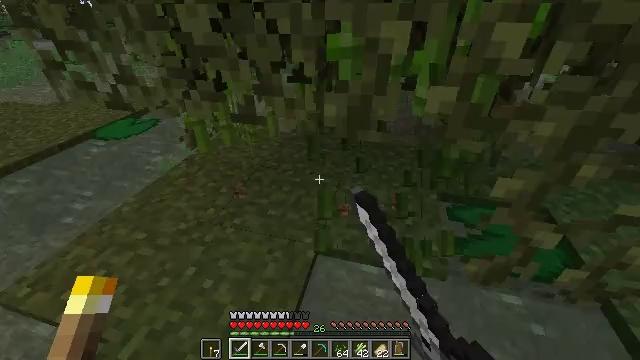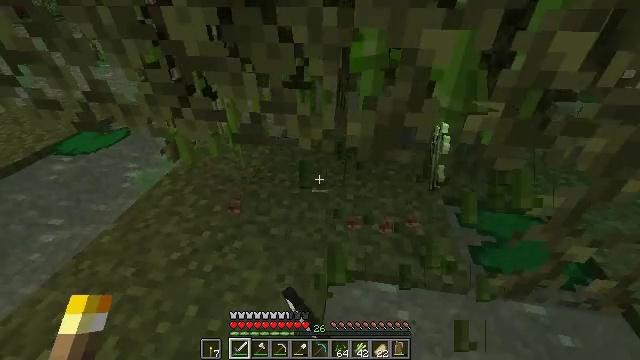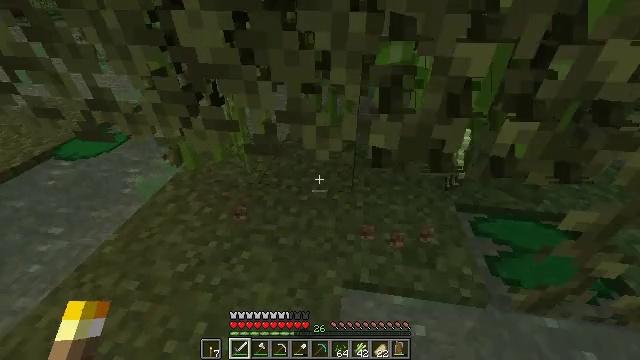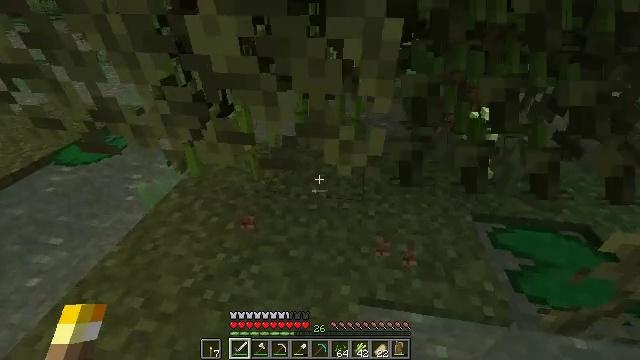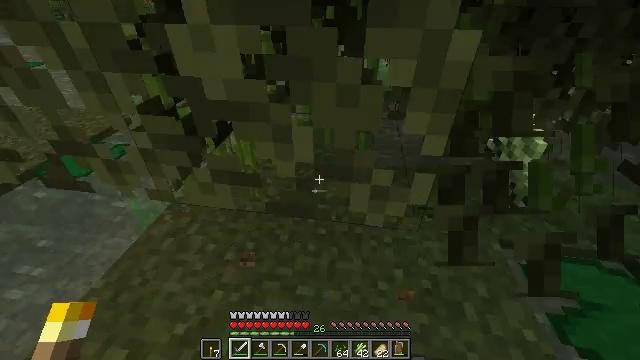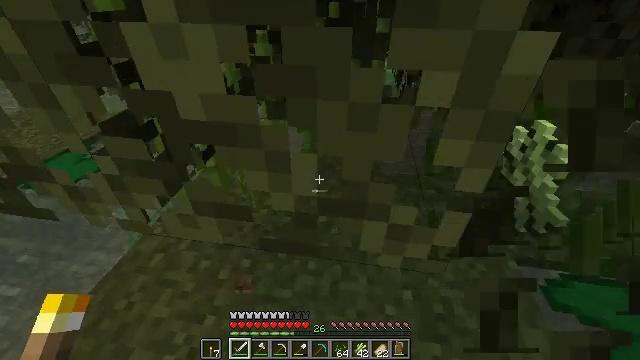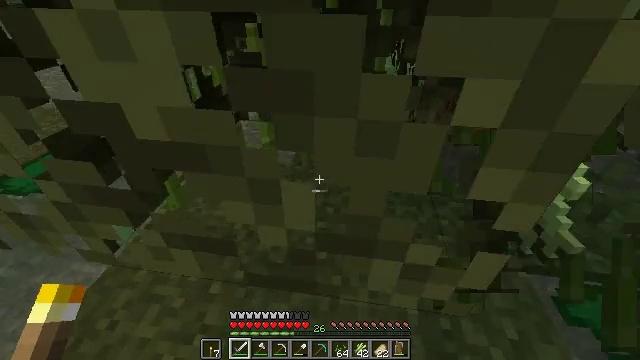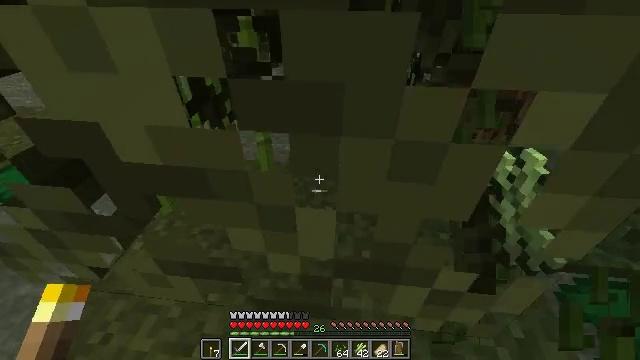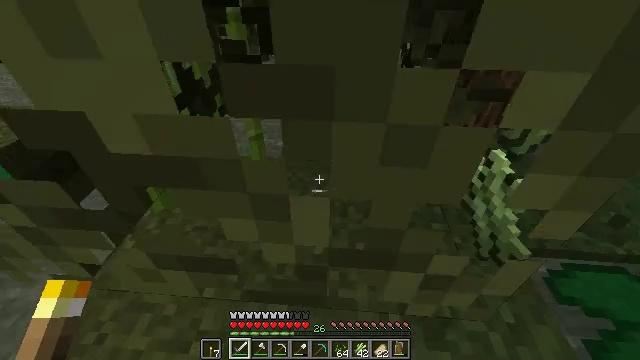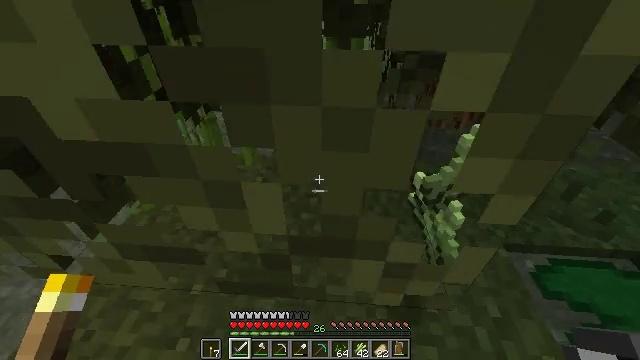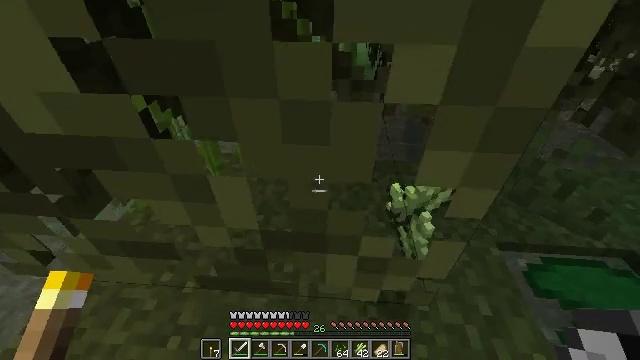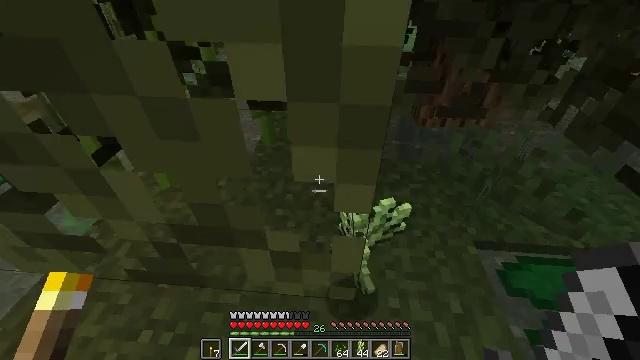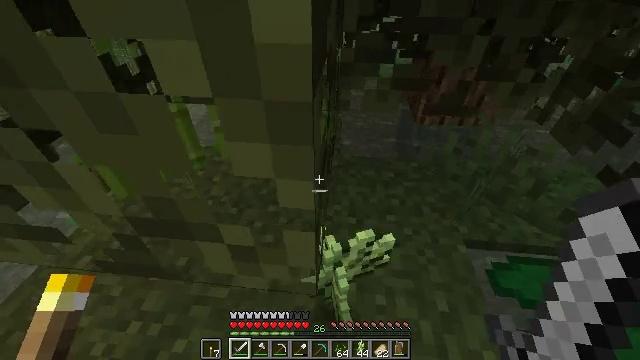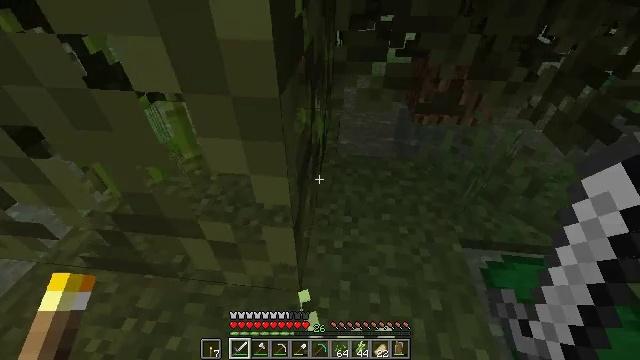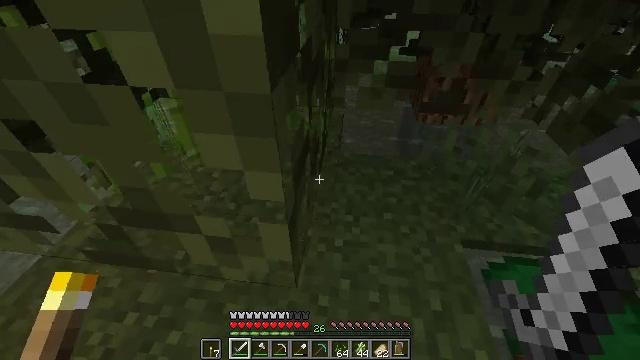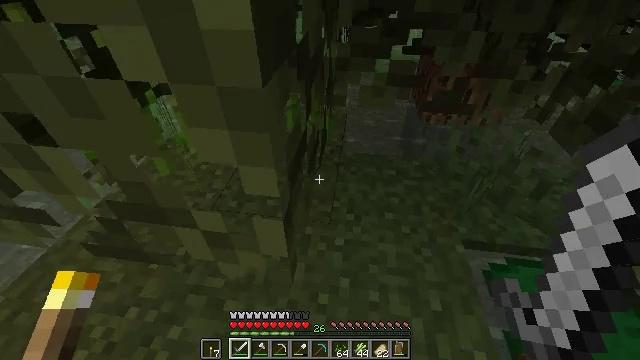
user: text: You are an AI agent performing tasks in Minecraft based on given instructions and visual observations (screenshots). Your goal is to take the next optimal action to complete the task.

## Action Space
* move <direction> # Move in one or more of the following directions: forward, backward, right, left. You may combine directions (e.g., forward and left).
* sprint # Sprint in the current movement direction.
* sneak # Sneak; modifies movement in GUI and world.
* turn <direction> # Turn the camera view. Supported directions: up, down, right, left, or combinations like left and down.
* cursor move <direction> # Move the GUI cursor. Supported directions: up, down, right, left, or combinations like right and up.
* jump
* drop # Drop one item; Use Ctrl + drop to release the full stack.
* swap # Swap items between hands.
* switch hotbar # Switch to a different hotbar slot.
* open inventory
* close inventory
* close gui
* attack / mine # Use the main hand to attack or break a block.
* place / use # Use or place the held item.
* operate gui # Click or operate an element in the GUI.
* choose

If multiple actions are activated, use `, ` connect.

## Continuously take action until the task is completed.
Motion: motion action
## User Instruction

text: Gather vines from trees or structures.
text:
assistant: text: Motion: move forward and move left, turn right and down
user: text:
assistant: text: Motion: move forward and move left
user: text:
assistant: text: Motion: move forward
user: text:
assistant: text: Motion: move forward
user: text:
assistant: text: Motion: move forward
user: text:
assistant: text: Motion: move forward, turn down
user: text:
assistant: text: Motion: move forward, turn right and down
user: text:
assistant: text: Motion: move forward and move right, turn right and down
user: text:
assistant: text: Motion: move forward and move right
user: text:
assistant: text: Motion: move forward and move right
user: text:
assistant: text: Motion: move forward and move right
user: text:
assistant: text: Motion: turn left
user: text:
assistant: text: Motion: no_op
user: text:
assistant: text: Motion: turn left
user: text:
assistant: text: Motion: turn left
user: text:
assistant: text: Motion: no_op
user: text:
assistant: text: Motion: move left
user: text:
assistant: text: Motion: move left
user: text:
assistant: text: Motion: move left
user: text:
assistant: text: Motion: move left
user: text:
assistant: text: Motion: move left, turn left and up
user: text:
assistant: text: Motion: move left, turn left and up
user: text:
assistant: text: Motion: move left, turn left
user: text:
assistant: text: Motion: move left
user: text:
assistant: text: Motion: move forward and move left
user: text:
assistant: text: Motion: move forward and move left
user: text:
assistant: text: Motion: move forward and move left
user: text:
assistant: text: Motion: move forward and move left, turn right
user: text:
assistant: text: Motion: move forward and move left, turn right, jump
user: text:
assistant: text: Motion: move forward and move left, turn right, jump